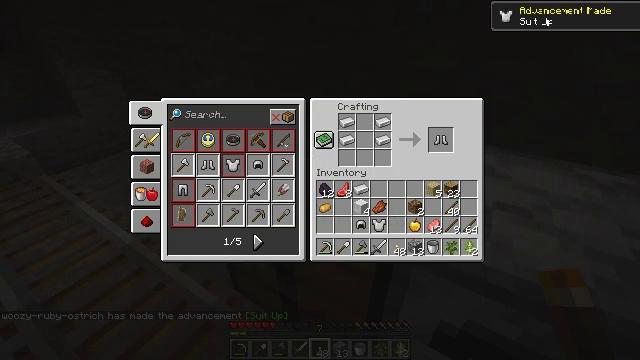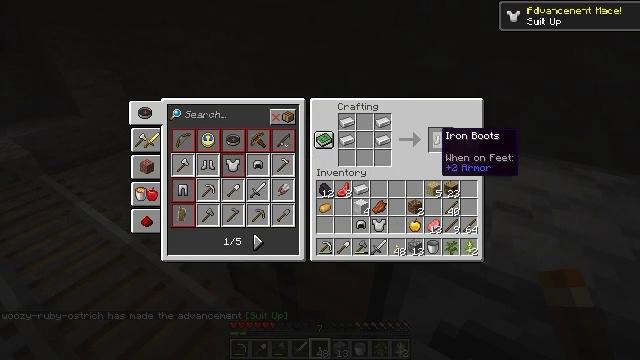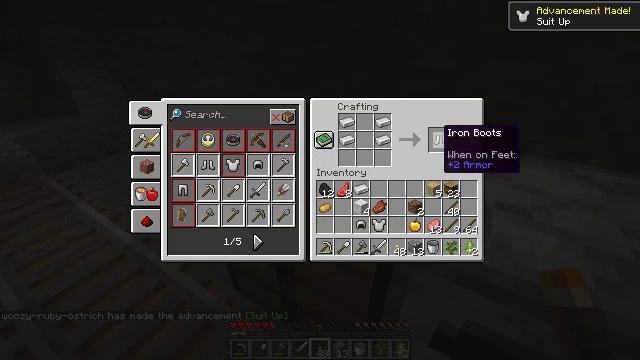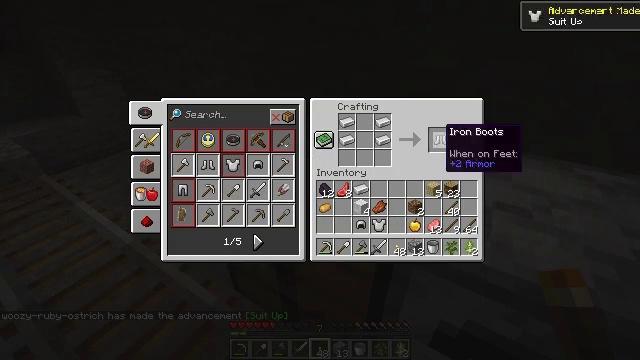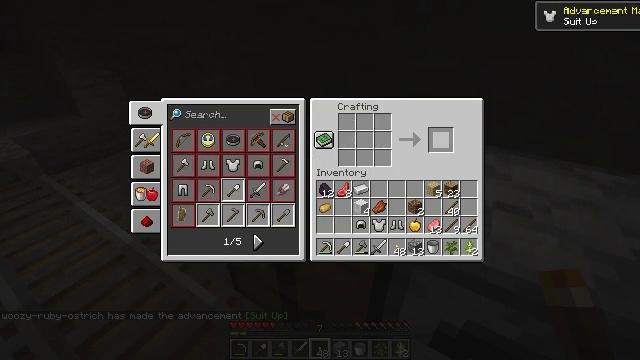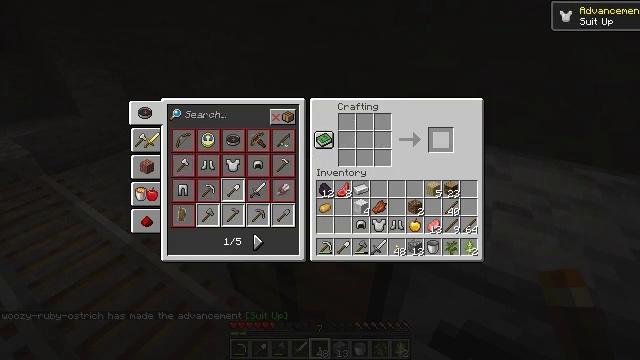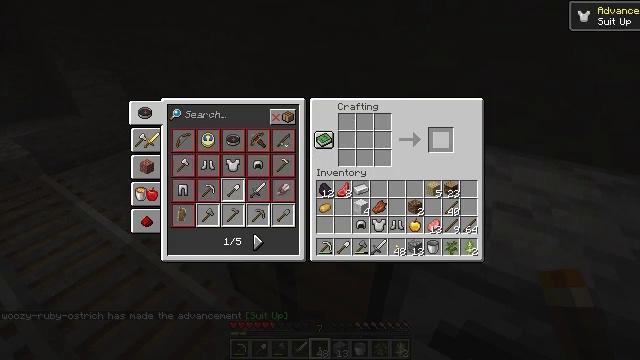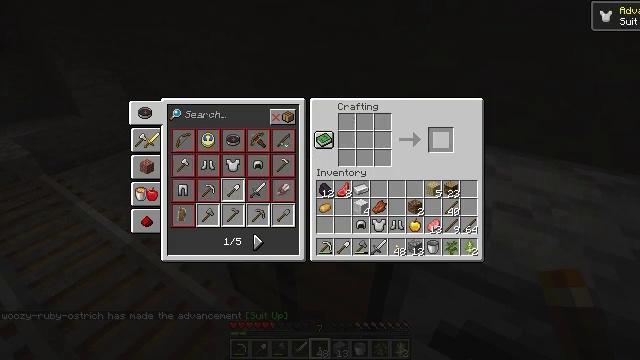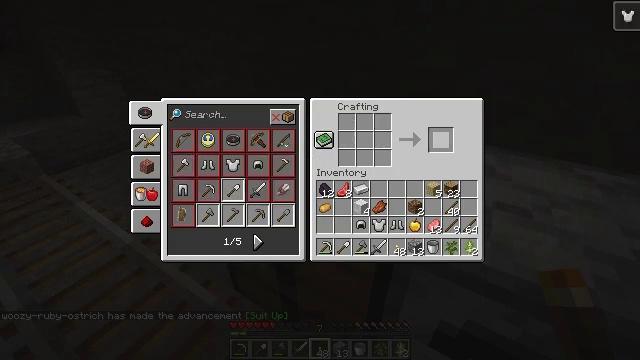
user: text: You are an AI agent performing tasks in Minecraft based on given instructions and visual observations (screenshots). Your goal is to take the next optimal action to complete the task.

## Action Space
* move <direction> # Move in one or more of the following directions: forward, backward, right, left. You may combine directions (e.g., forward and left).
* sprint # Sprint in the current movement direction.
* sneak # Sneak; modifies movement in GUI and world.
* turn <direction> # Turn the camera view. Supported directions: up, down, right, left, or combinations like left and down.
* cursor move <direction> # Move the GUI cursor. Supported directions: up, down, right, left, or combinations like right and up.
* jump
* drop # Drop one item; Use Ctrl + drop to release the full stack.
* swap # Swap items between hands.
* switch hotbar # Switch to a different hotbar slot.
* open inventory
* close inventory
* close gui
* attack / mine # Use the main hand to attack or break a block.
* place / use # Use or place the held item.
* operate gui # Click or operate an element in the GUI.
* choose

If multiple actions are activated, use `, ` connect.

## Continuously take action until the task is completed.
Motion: motion action
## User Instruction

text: Craft iron boots in the crafting grid.
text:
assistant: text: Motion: sneak
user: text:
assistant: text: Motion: sneak
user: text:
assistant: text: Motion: sneak
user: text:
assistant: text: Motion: sneak, operate gui
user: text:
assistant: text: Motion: sneak, operate gui
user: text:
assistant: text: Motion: sneak, operate gui
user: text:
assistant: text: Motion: sneak
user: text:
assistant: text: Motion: sneak
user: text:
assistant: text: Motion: sneak